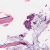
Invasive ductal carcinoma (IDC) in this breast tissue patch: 1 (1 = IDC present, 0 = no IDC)